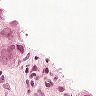
Metastatic tissue present: yes